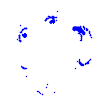
Particle: electron